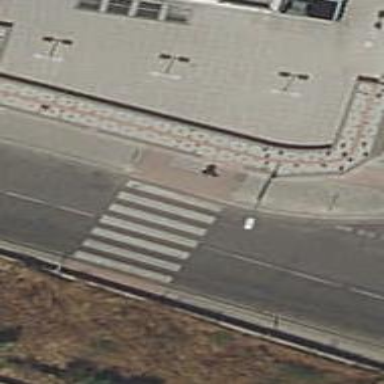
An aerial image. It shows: Uncontrolled crossing on the road.